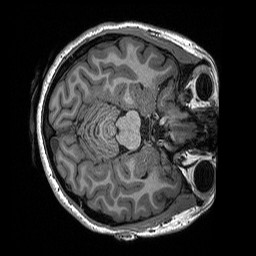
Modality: T1w
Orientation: axial
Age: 18
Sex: female
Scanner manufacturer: siemens
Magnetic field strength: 3 T
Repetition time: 2.3 s
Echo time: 0.00298 s